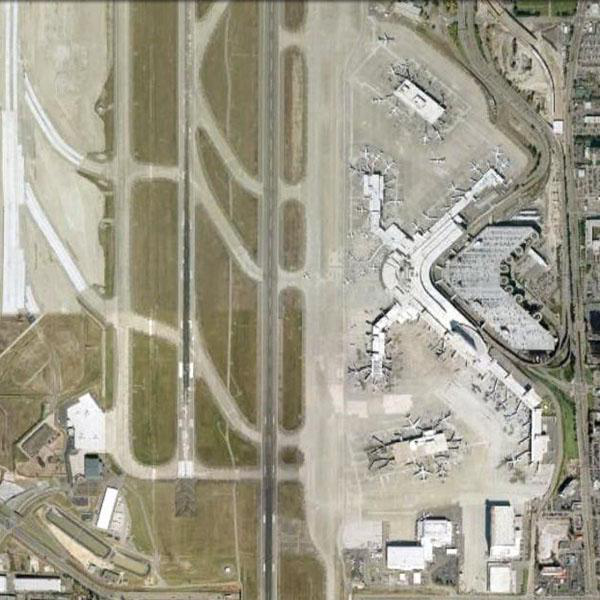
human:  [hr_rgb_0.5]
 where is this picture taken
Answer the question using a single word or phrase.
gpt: airport